Interaction volume radius: 5 \u00c5
Interaction volume height: 15 \u00c5
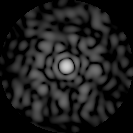
Disorder parameter: 0.8599